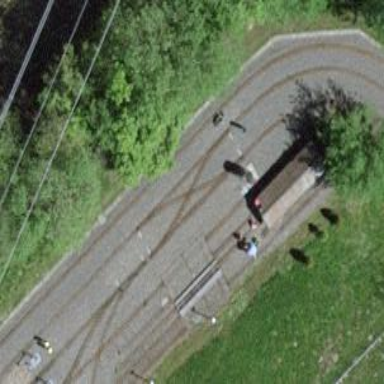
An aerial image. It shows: Miniature railway track.